Fundus camera: canon
Shooting center: optic_disc
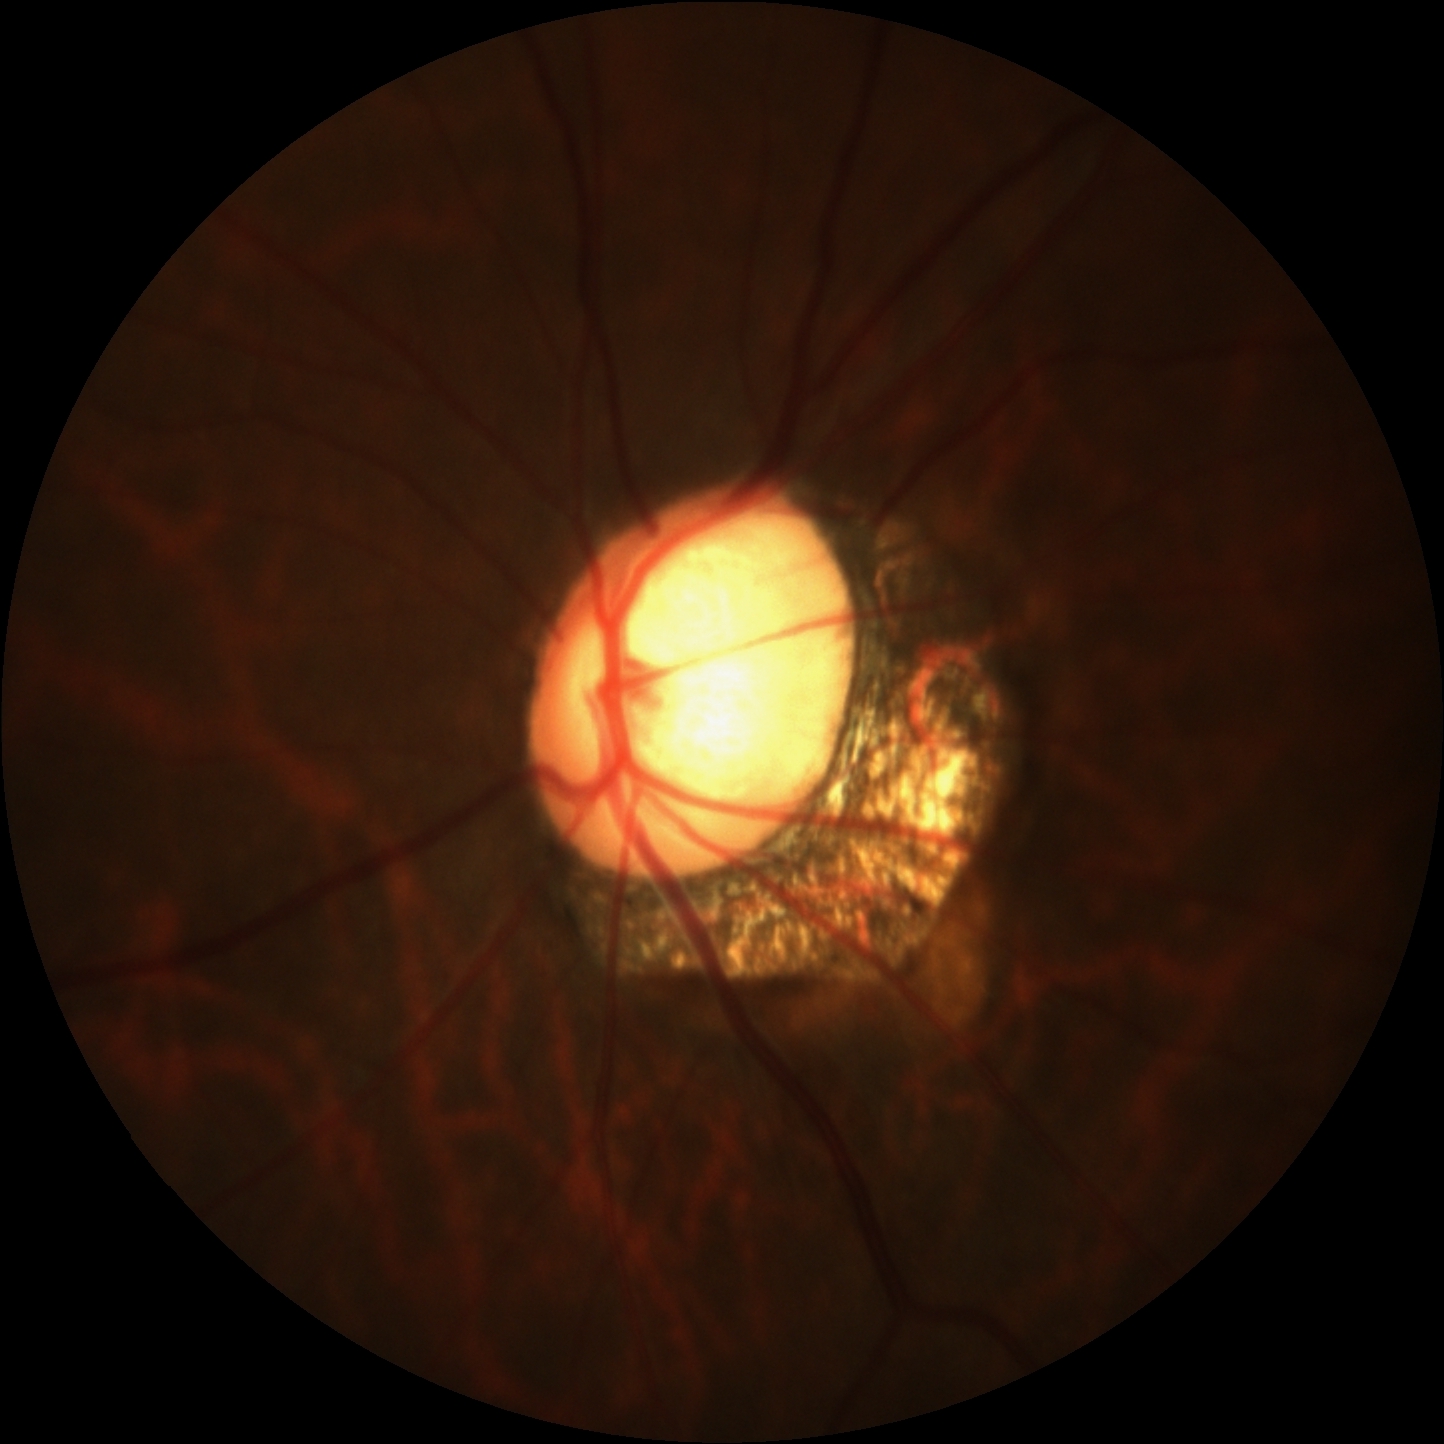
Pathologic myopia: yes
Patchy retinal atrophy: present
Retinal detachment: absent